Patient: sex F, age 35
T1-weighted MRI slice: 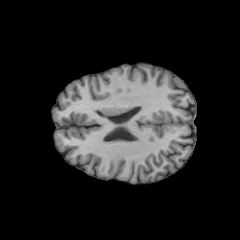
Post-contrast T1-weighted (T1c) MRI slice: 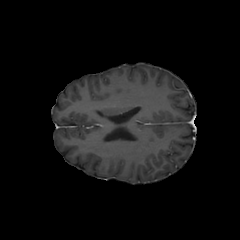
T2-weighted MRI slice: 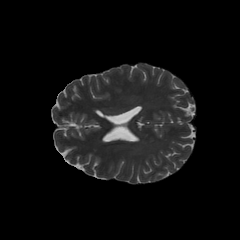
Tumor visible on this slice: no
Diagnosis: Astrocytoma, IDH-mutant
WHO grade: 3